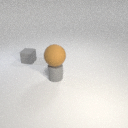
large brown rubber sphere above small gray rubber cylinder